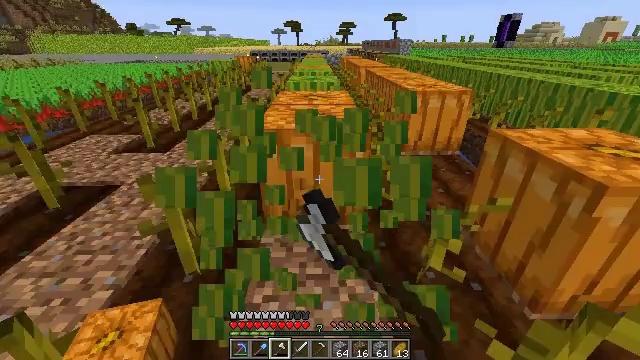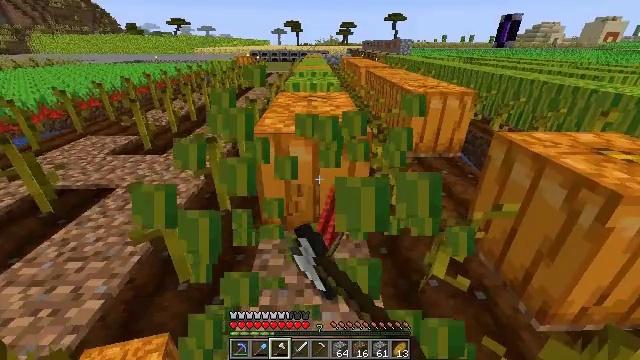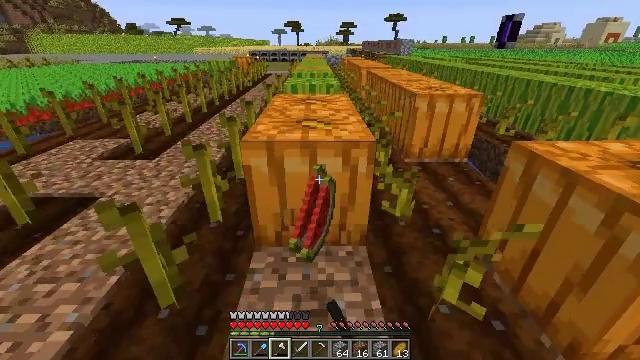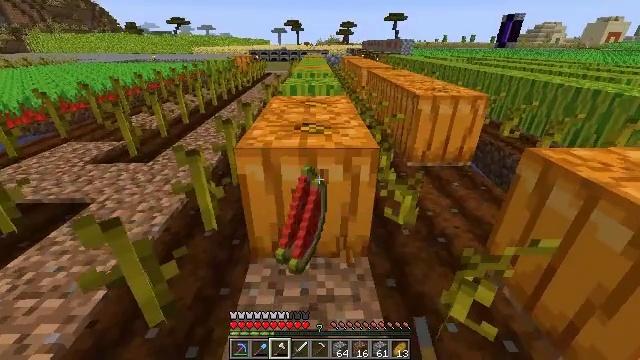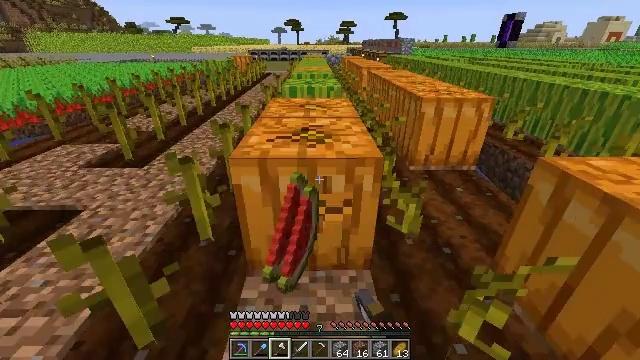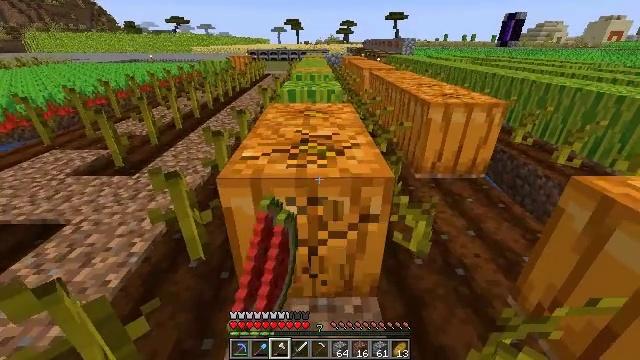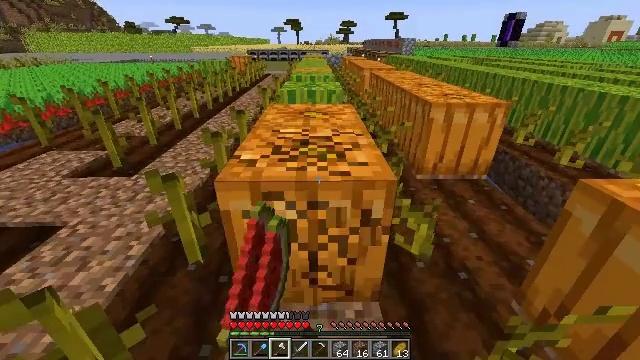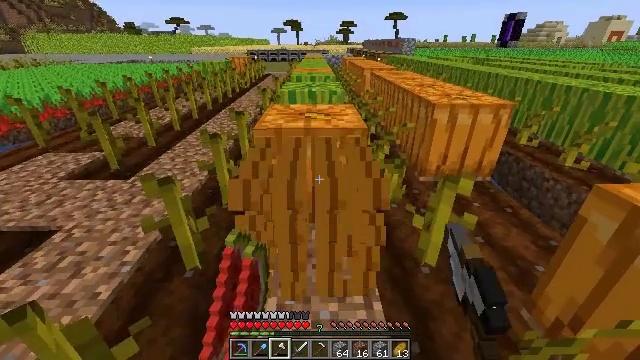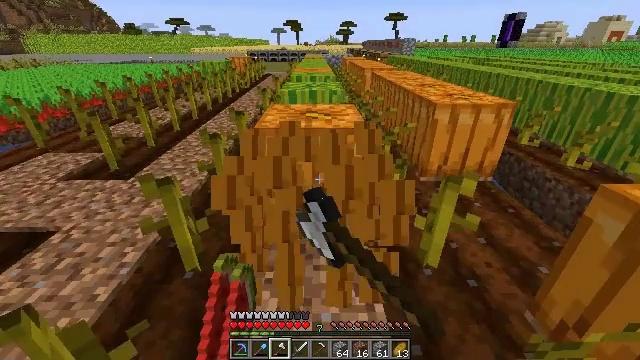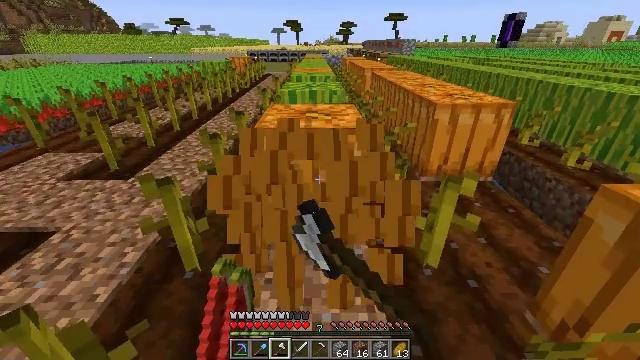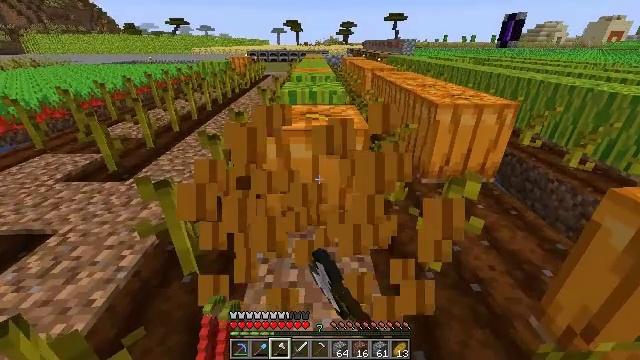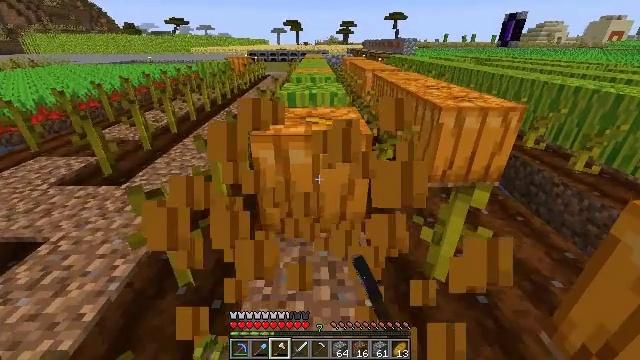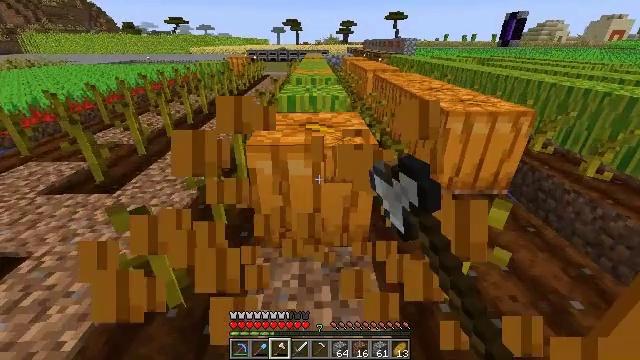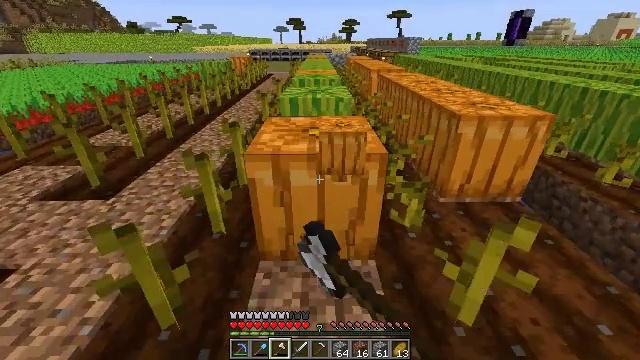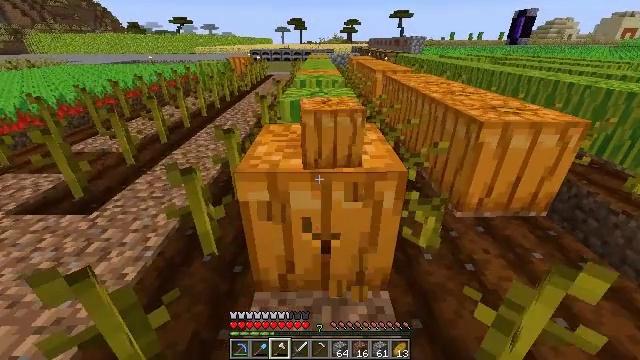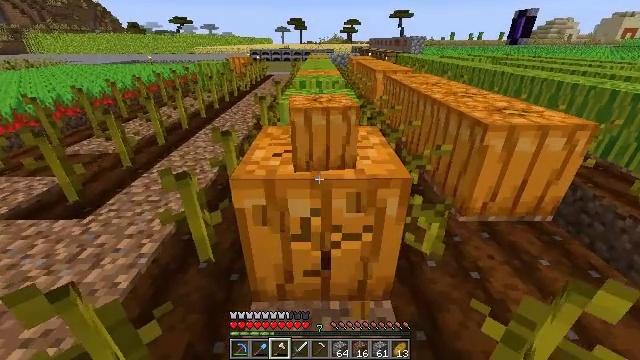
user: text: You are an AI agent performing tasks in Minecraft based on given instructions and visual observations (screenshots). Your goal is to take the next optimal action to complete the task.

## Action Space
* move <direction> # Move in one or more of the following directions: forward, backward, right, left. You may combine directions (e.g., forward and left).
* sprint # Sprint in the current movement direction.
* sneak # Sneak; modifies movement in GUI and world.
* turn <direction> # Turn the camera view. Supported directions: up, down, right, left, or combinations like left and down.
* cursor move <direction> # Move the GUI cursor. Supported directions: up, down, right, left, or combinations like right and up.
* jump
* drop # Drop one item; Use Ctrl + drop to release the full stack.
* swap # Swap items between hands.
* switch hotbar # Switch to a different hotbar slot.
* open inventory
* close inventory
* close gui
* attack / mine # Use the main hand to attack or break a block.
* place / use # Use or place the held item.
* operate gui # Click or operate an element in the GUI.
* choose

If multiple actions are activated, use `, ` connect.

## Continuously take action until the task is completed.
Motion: motion action
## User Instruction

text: Mine the pumpkin from the ground.
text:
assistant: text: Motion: move forward, attack / mine
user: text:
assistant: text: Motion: move forward, attack / mine
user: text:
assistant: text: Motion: move forward, attack / mine
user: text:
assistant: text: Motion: move forward, attack / mine
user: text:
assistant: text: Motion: attack / mine
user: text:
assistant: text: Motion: attack / mine
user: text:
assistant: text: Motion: attack / mine
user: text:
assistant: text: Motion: attack / mine
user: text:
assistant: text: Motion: attack / mine
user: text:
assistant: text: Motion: move forward, attack / mine
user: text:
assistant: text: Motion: move forward, attack / mine
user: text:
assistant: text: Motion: move forward, attack / mine
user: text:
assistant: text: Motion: move forward, attack / mine
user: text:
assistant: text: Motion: move forward, attack / mine
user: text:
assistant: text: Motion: attack / mine
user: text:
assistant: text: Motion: attack / mine
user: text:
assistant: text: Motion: attack / mine
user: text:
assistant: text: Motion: attack / mine
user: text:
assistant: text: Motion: attack / mine
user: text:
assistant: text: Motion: move forward, attack / mine
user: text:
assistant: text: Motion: move forward, attack / mine
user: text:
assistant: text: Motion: move forward, attack / mine
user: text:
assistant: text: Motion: attack / mine